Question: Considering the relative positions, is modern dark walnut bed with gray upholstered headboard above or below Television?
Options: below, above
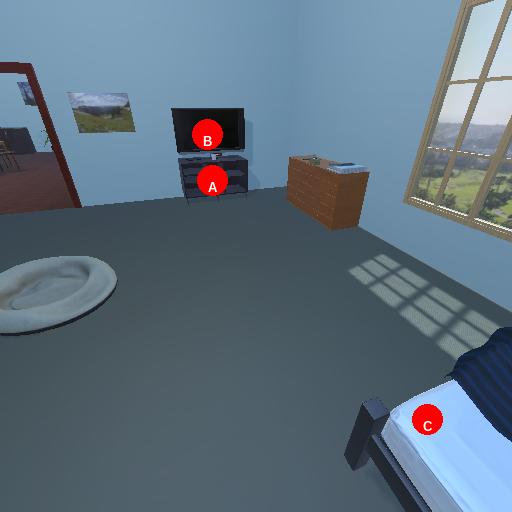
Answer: below